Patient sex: F
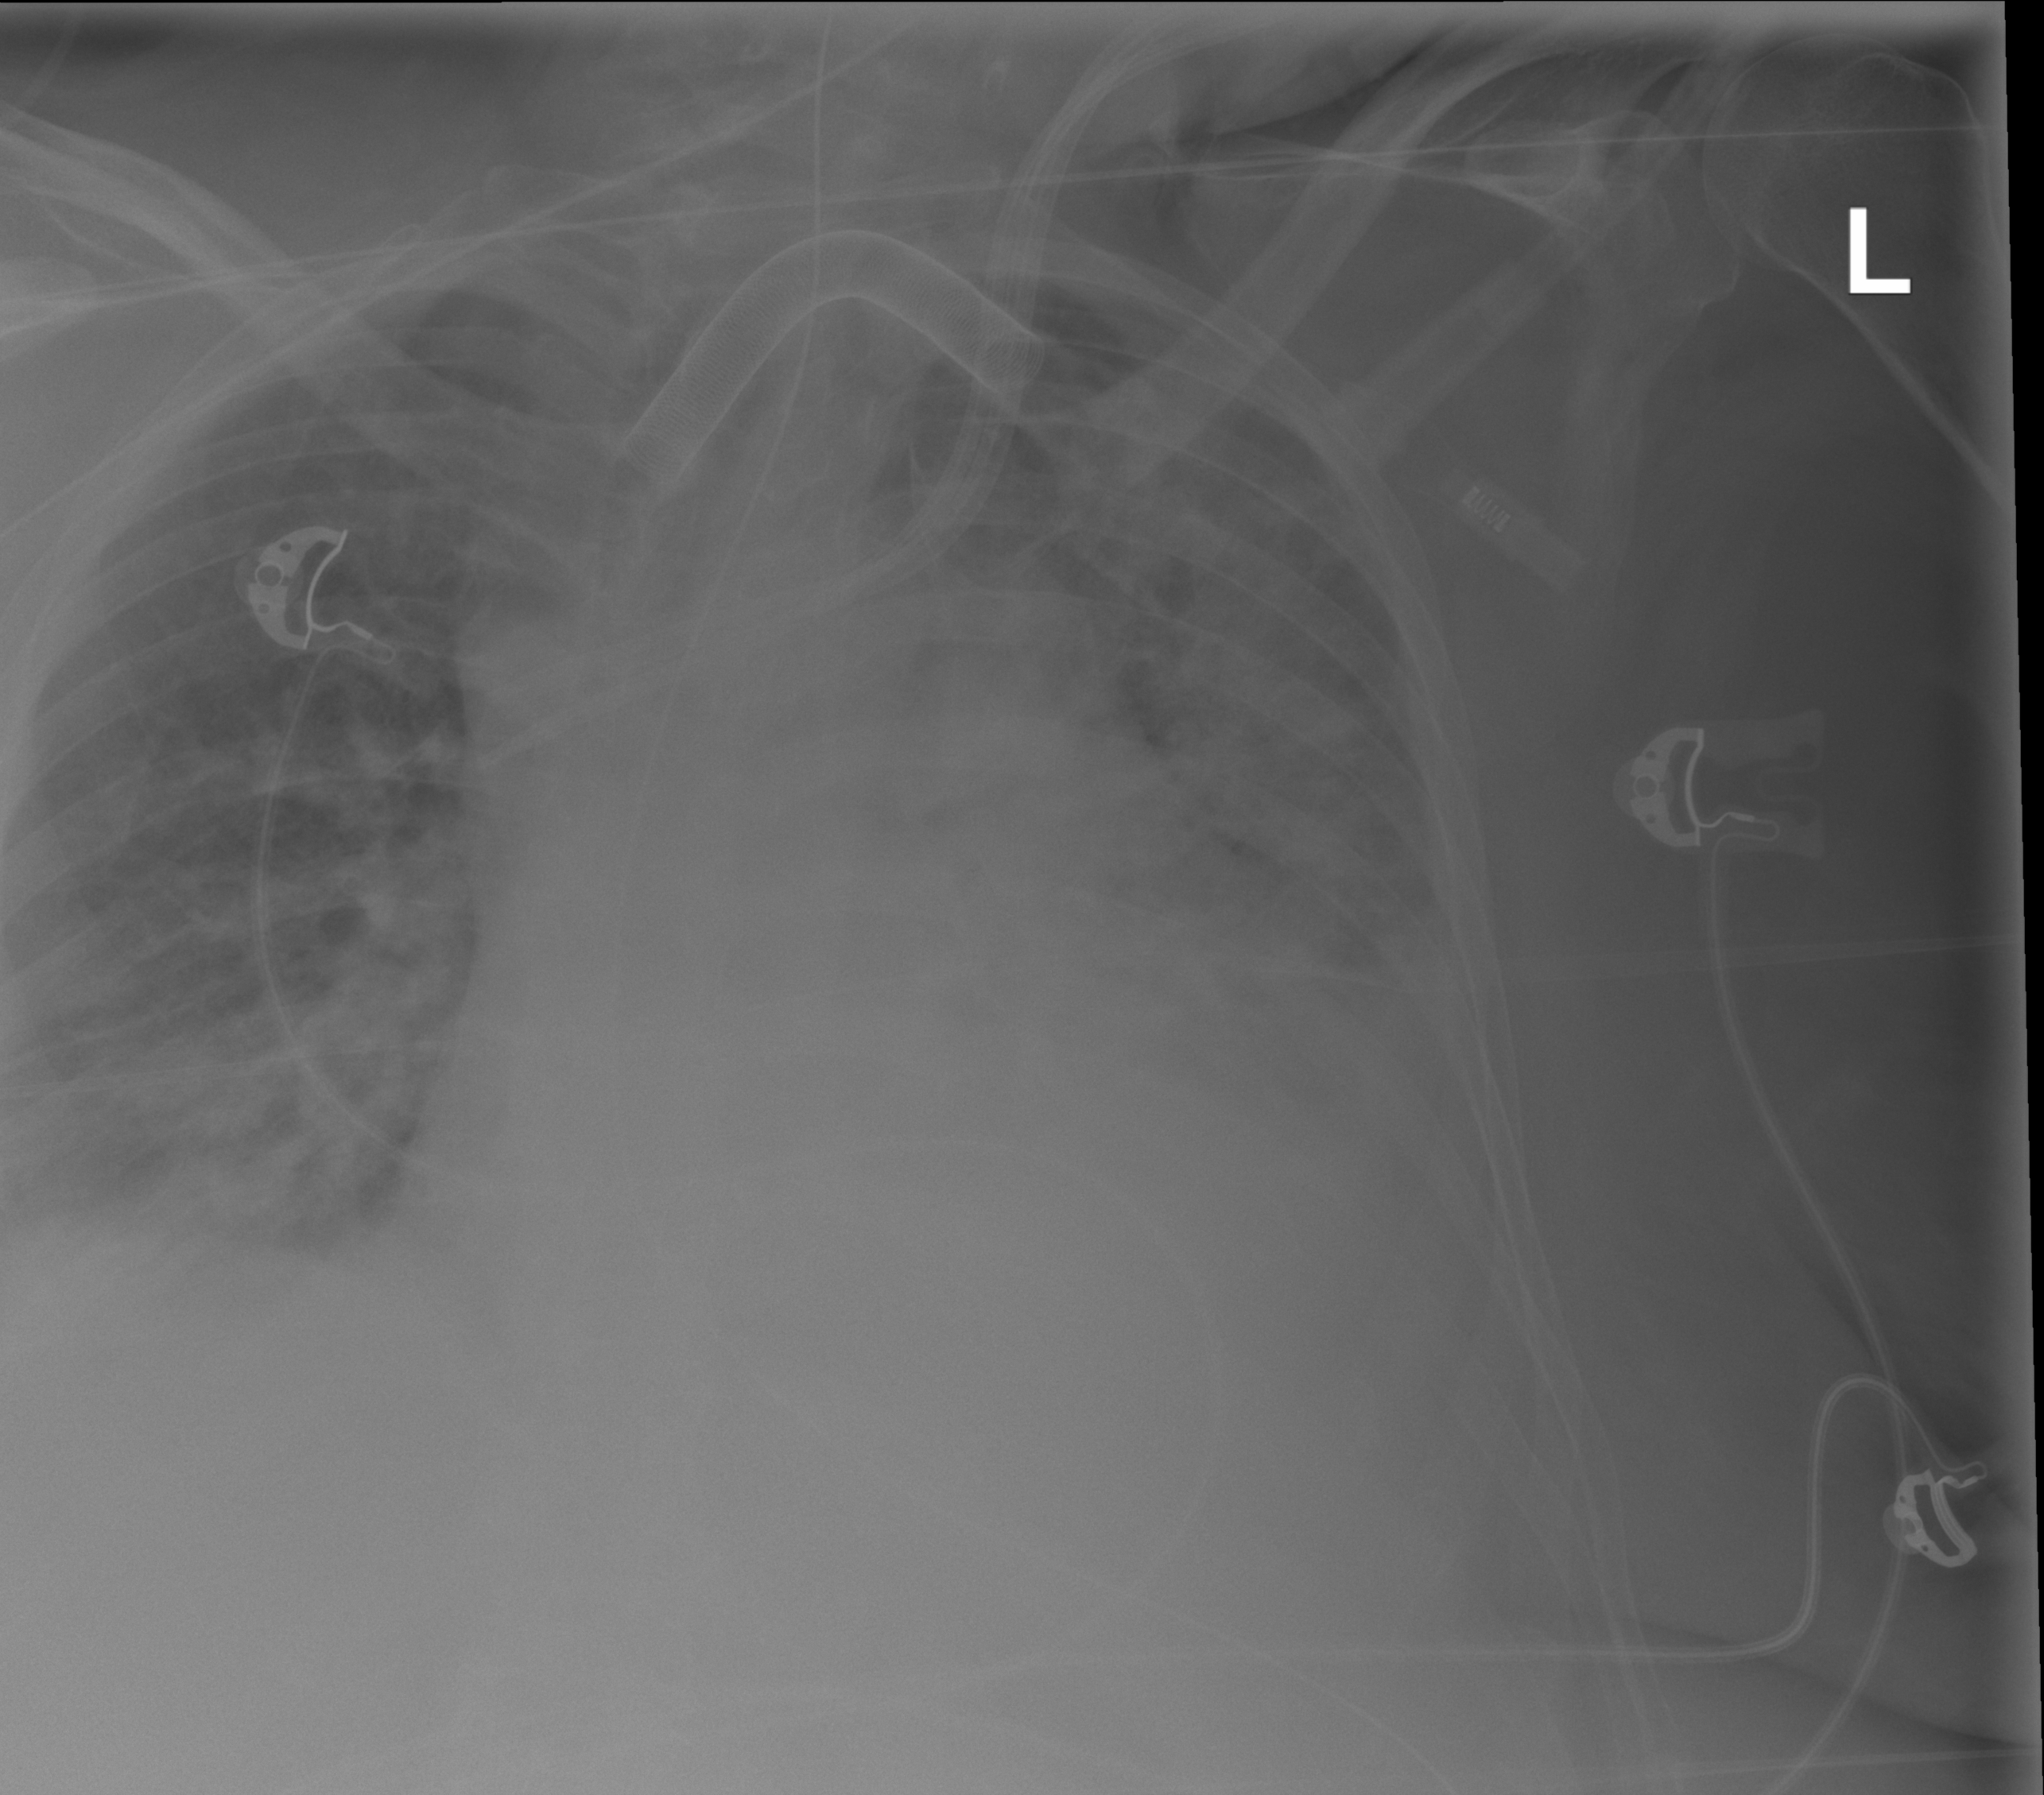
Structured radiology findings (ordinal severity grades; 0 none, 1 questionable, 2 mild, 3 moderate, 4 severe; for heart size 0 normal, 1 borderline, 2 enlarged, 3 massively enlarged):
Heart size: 2
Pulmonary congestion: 2
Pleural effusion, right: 2
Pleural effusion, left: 3
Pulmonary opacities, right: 2
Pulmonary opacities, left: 3
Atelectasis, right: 2
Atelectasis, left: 2